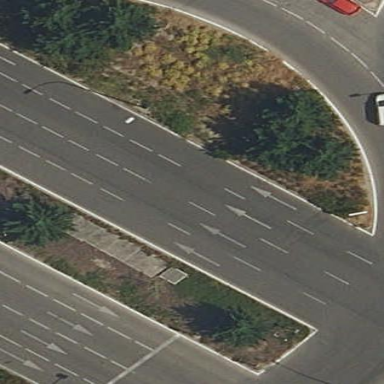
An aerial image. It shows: Kerb barrier surrounding grassy area.